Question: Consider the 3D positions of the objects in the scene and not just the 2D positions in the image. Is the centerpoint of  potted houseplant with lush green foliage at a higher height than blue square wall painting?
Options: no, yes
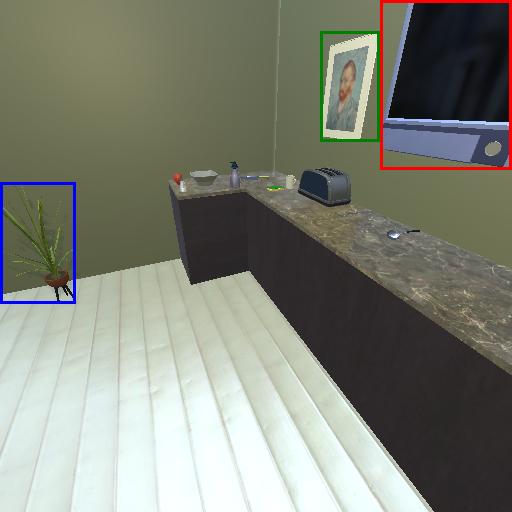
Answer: no